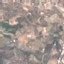
Label: PermanentCrop